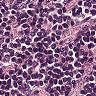
Metastatic tissue present: no